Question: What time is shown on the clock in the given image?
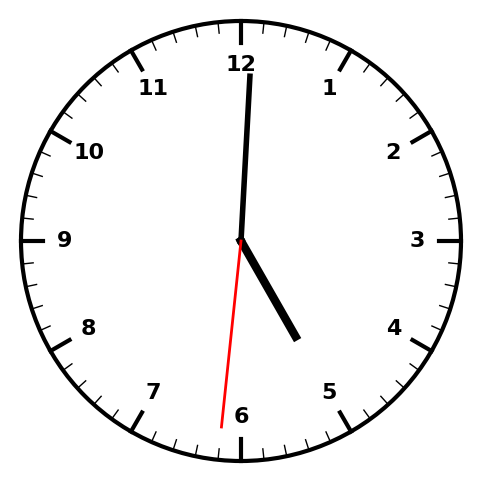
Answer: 05:00:31